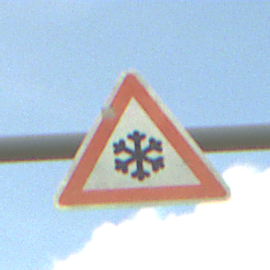
Verkehrszeichen: SchneeOderEisglaette
Umgebung: Outdoor, RoadRail
Tageszeit: Midday
Wetter: PartlyCloudy
Licht: Natural
Jahreszeit: NotSpecified
Kontrast: HighContrast